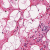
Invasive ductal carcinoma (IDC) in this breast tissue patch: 0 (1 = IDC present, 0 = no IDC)